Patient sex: F
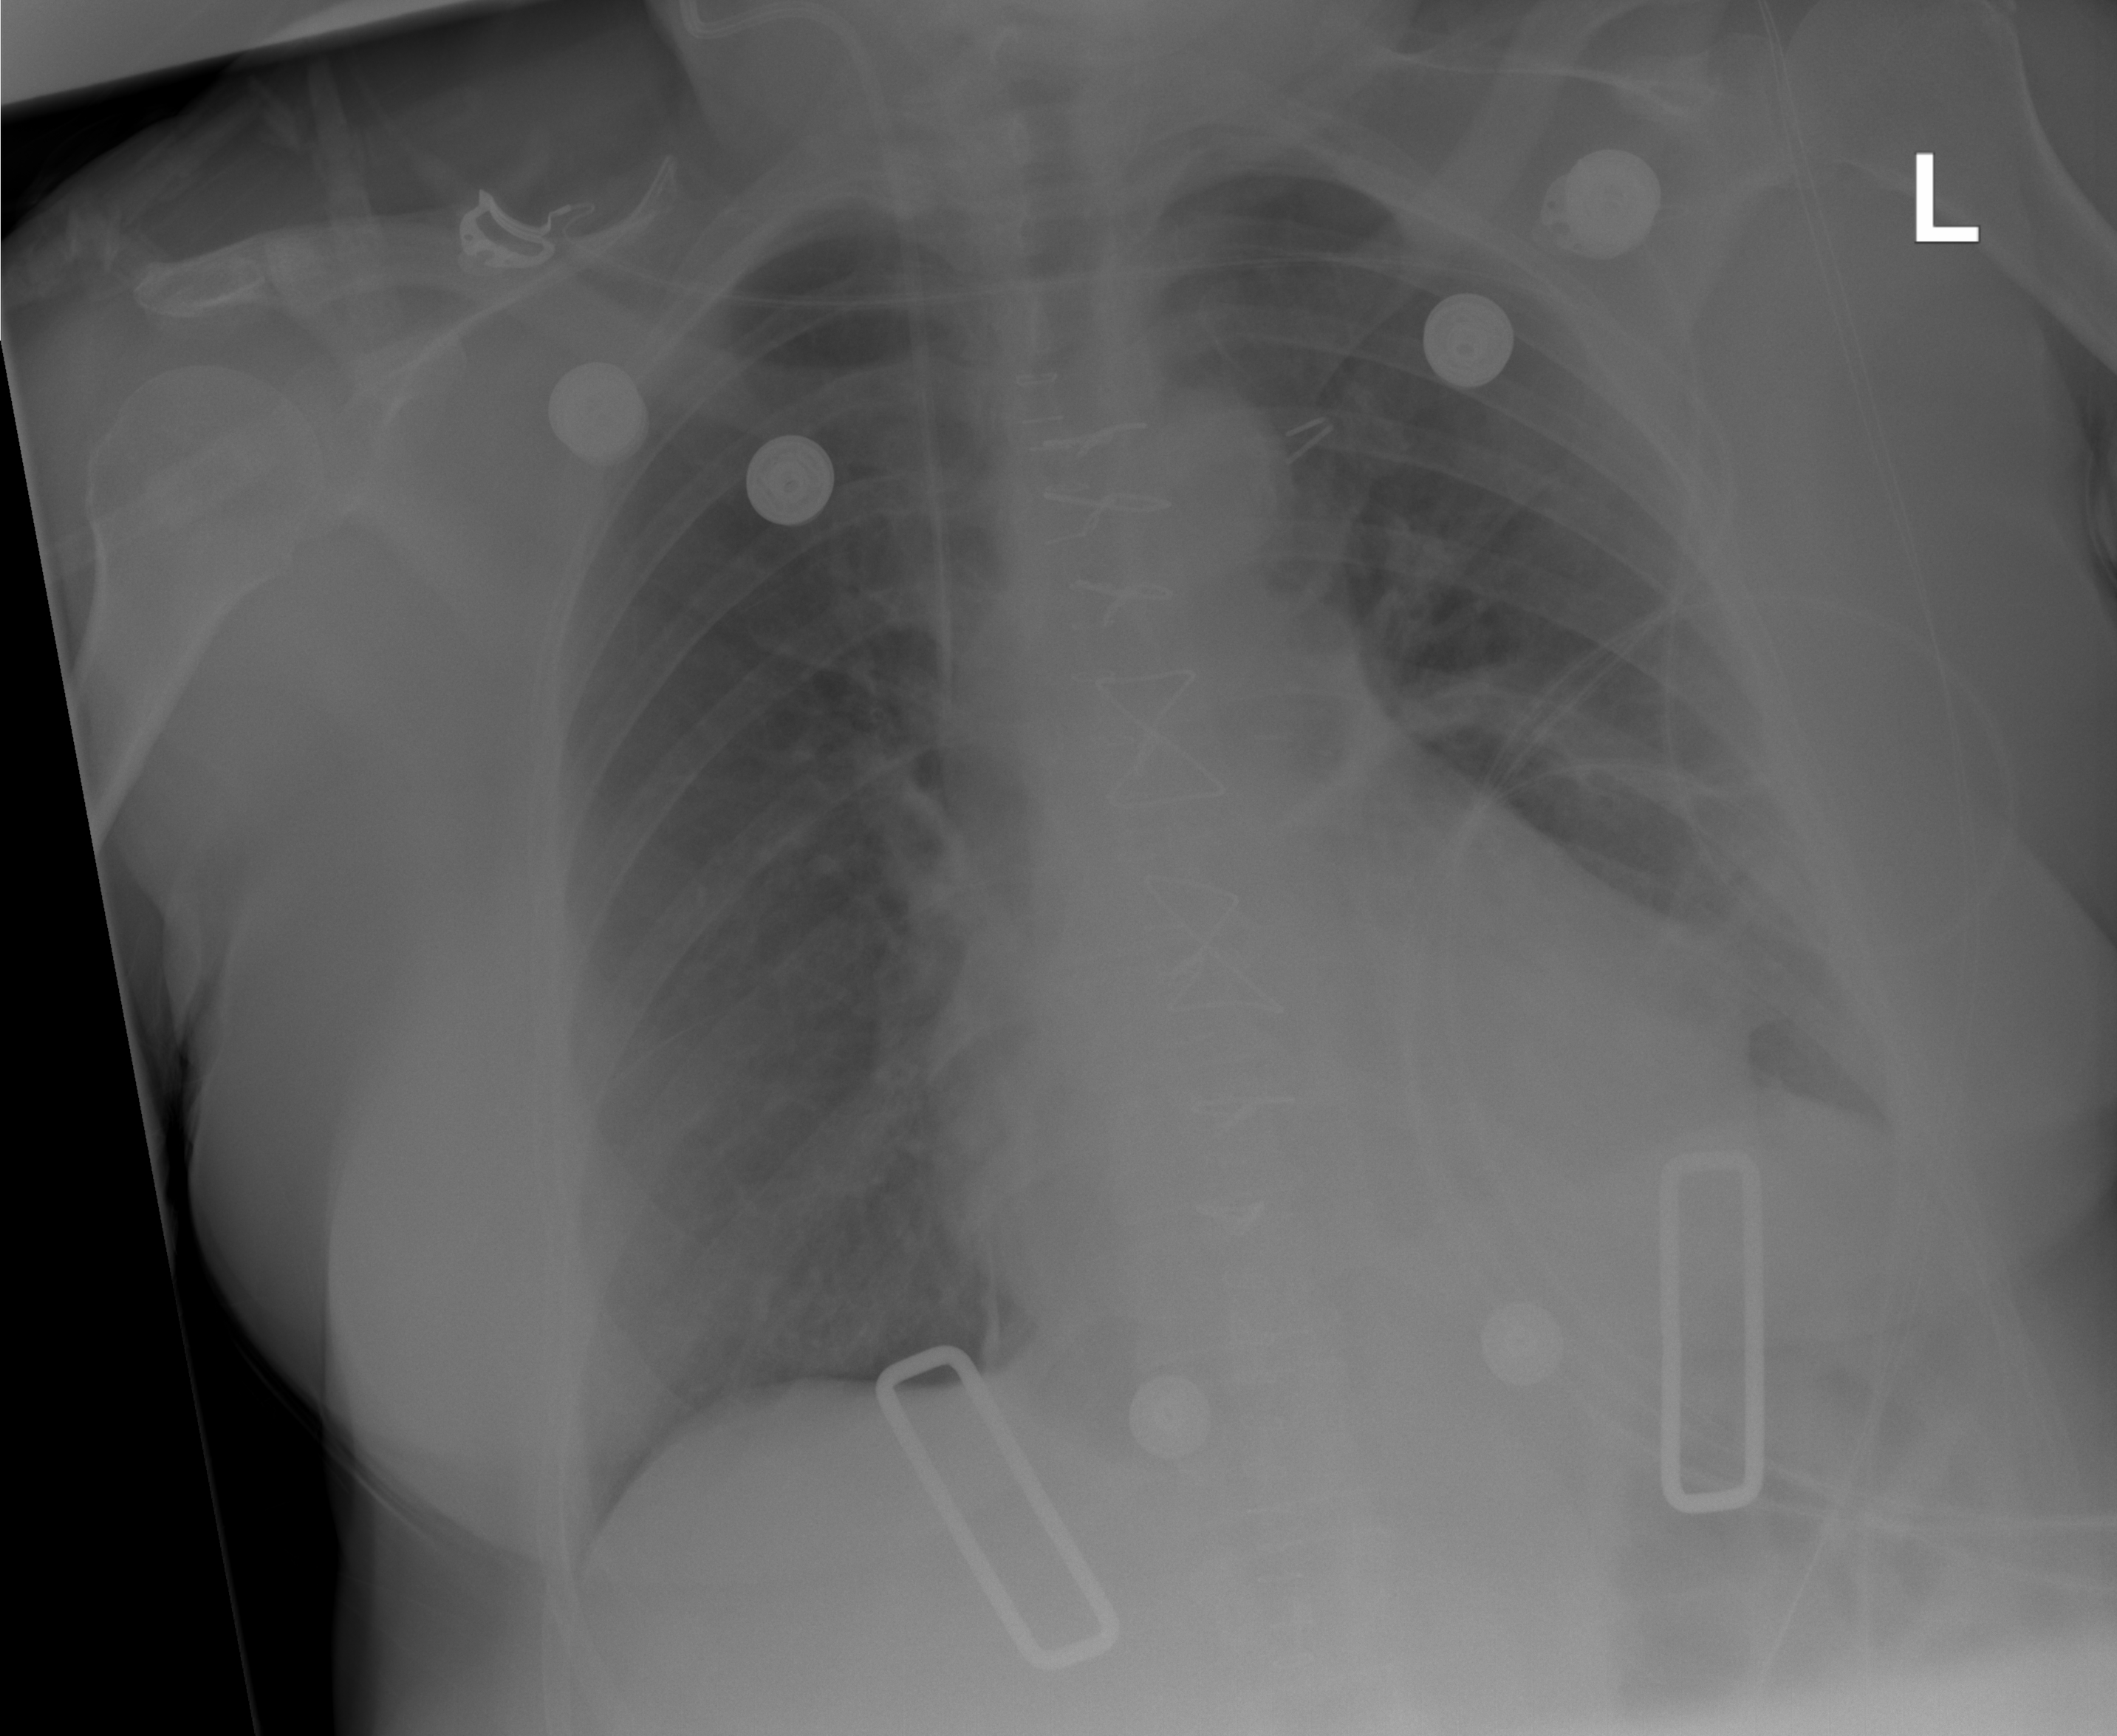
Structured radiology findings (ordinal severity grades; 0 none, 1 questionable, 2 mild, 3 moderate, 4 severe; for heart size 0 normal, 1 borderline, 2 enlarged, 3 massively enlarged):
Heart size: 0
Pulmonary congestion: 0
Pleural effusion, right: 0
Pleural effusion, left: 0
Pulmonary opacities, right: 0
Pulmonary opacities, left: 0
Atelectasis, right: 2
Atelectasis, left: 2